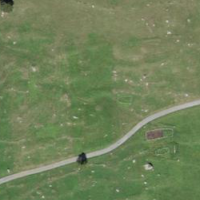
EUNIS habitat code: 23
Species observed at this site:
Rumex alpinus